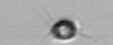
Label: Acanthoica_quattrospina